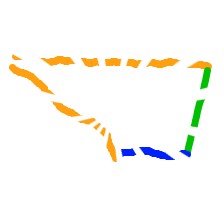
Shape: trapezoid